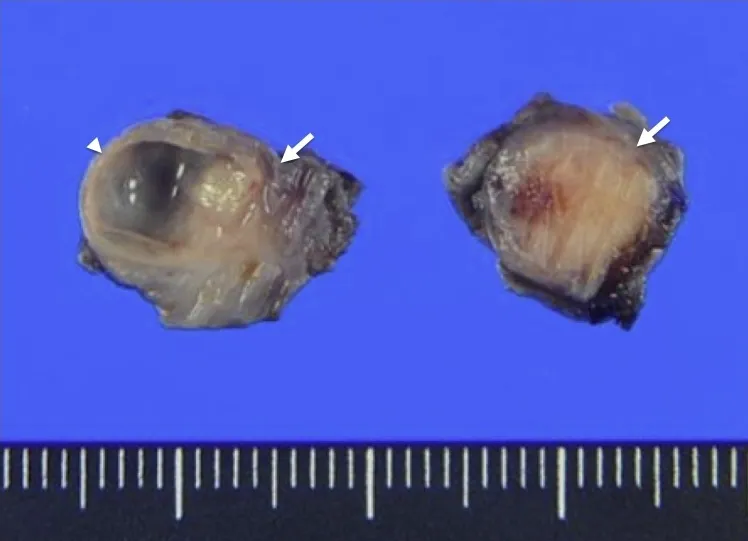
Macroscopic findings. . Macroscopic findings had two components; the dilated remnant cyst with white bile (arrowhead), and the whitish main tumor with substantial neurofibrotic changes (white arrow).
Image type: pathology (h&e)